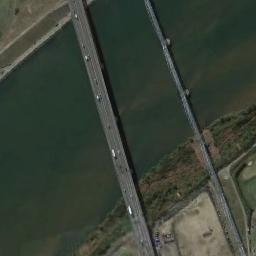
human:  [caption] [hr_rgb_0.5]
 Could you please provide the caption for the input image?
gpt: Two parallel bridges connect the land on both sides of the turquoise water  There are many cars on the bridge .

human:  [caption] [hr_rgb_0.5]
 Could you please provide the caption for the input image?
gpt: The water under the bridge is green .

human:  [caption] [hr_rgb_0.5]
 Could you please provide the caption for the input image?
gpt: Two bridges are over the green river .

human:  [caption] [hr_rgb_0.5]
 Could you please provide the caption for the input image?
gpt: Two bridges built on a dark green river and some cars on the bridge .

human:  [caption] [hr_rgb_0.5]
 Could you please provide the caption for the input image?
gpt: A river is under the bridge .